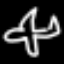
Label: airplane